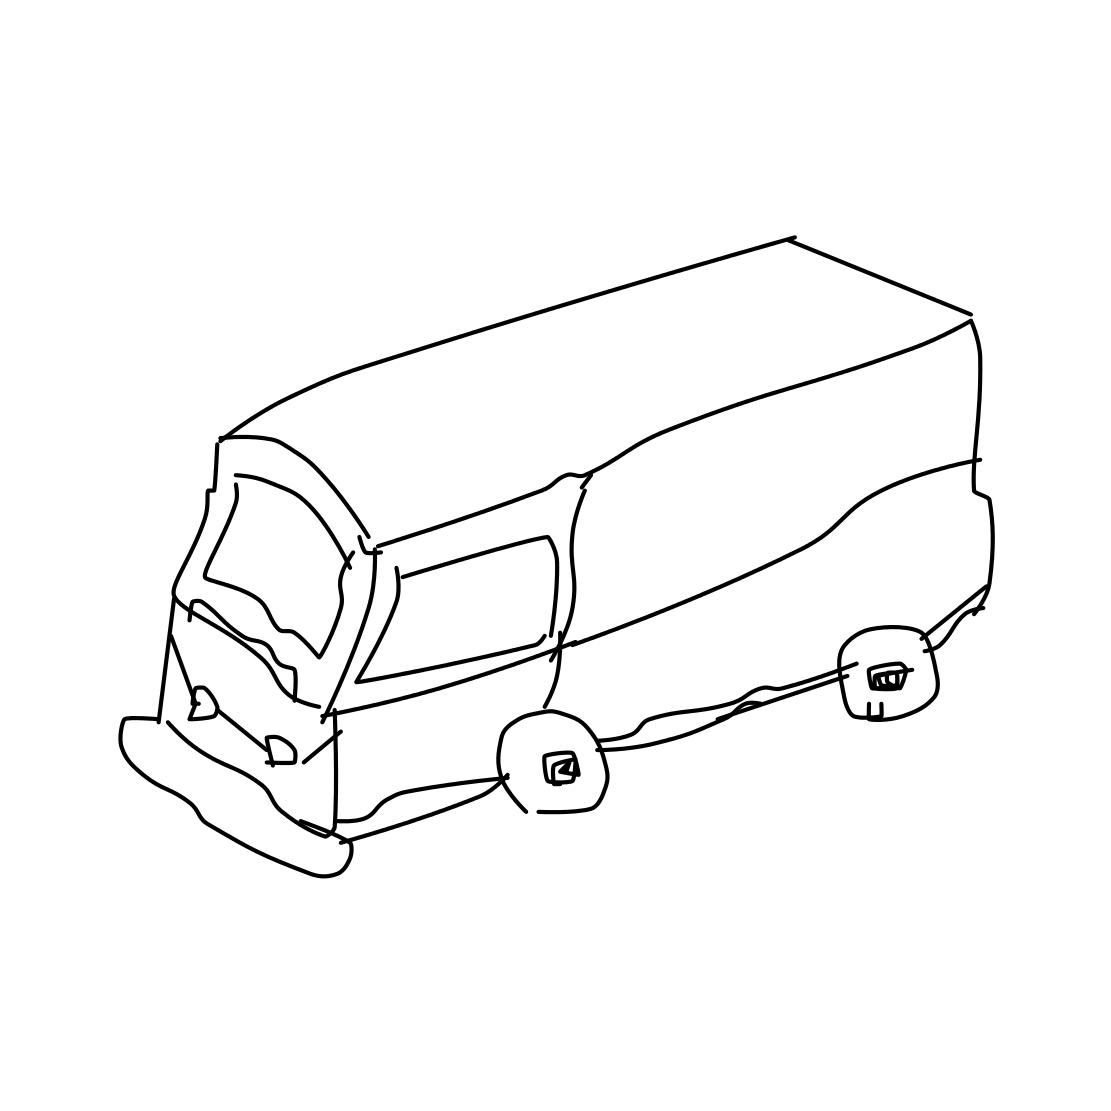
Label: van